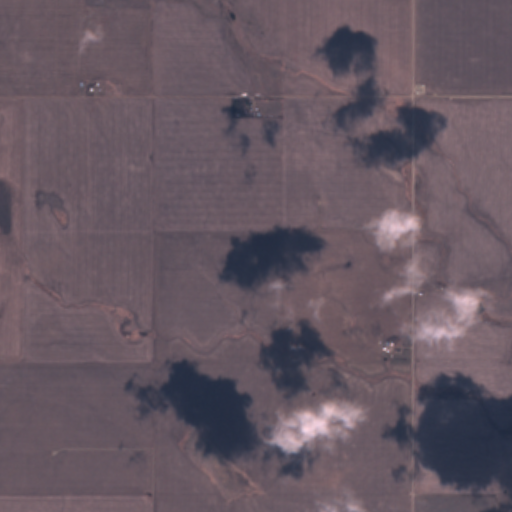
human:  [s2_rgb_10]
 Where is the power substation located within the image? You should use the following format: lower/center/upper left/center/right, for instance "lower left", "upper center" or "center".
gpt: The power substation is located in the upper right of the image.
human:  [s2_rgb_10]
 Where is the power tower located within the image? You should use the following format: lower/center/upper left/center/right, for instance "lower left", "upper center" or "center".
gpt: The power tower is located in the upper right of the image.
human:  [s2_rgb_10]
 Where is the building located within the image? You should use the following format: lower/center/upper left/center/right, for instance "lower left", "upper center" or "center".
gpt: There is no building in the image.